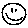
Label: smiley face